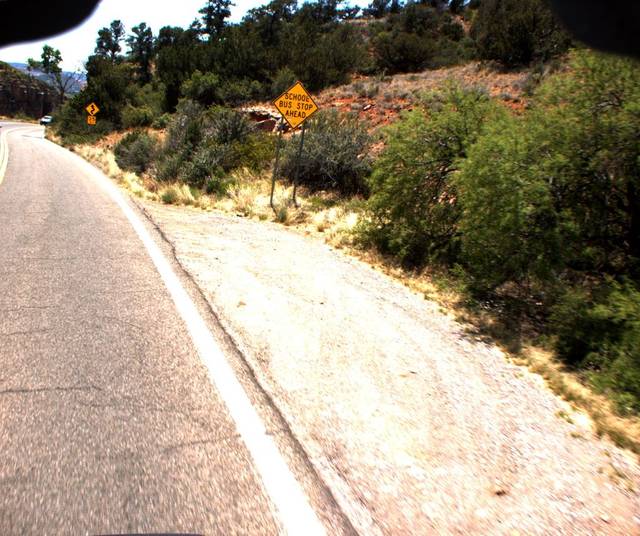
Region: United States
Coordinates: 34.881, -111.748